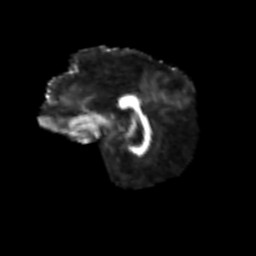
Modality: FA
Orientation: sagittal
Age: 60
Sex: female
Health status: ill
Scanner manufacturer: siemens
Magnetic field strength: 3 T
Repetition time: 8.7 s
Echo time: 0.11 s